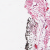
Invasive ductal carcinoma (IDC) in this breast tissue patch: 0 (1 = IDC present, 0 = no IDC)